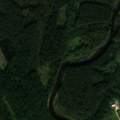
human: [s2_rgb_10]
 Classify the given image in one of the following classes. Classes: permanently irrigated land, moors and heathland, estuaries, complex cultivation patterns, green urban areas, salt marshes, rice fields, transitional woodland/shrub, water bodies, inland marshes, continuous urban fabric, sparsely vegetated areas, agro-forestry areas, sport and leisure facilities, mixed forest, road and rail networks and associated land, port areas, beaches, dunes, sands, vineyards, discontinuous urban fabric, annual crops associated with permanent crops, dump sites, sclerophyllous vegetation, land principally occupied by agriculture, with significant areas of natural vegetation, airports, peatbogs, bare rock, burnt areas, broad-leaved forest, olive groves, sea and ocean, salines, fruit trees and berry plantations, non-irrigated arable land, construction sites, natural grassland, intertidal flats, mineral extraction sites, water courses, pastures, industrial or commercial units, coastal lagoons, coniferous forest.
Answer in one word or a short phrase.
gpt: discontinuous urban fabric, coniferous forest, mixed forest, transitional woodland/shrub